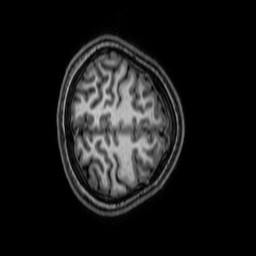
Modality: T1w
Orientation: axial
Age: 19
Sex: female